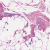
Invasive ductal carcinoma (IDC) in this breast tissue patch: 0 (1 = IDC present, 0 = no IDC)